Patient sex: M
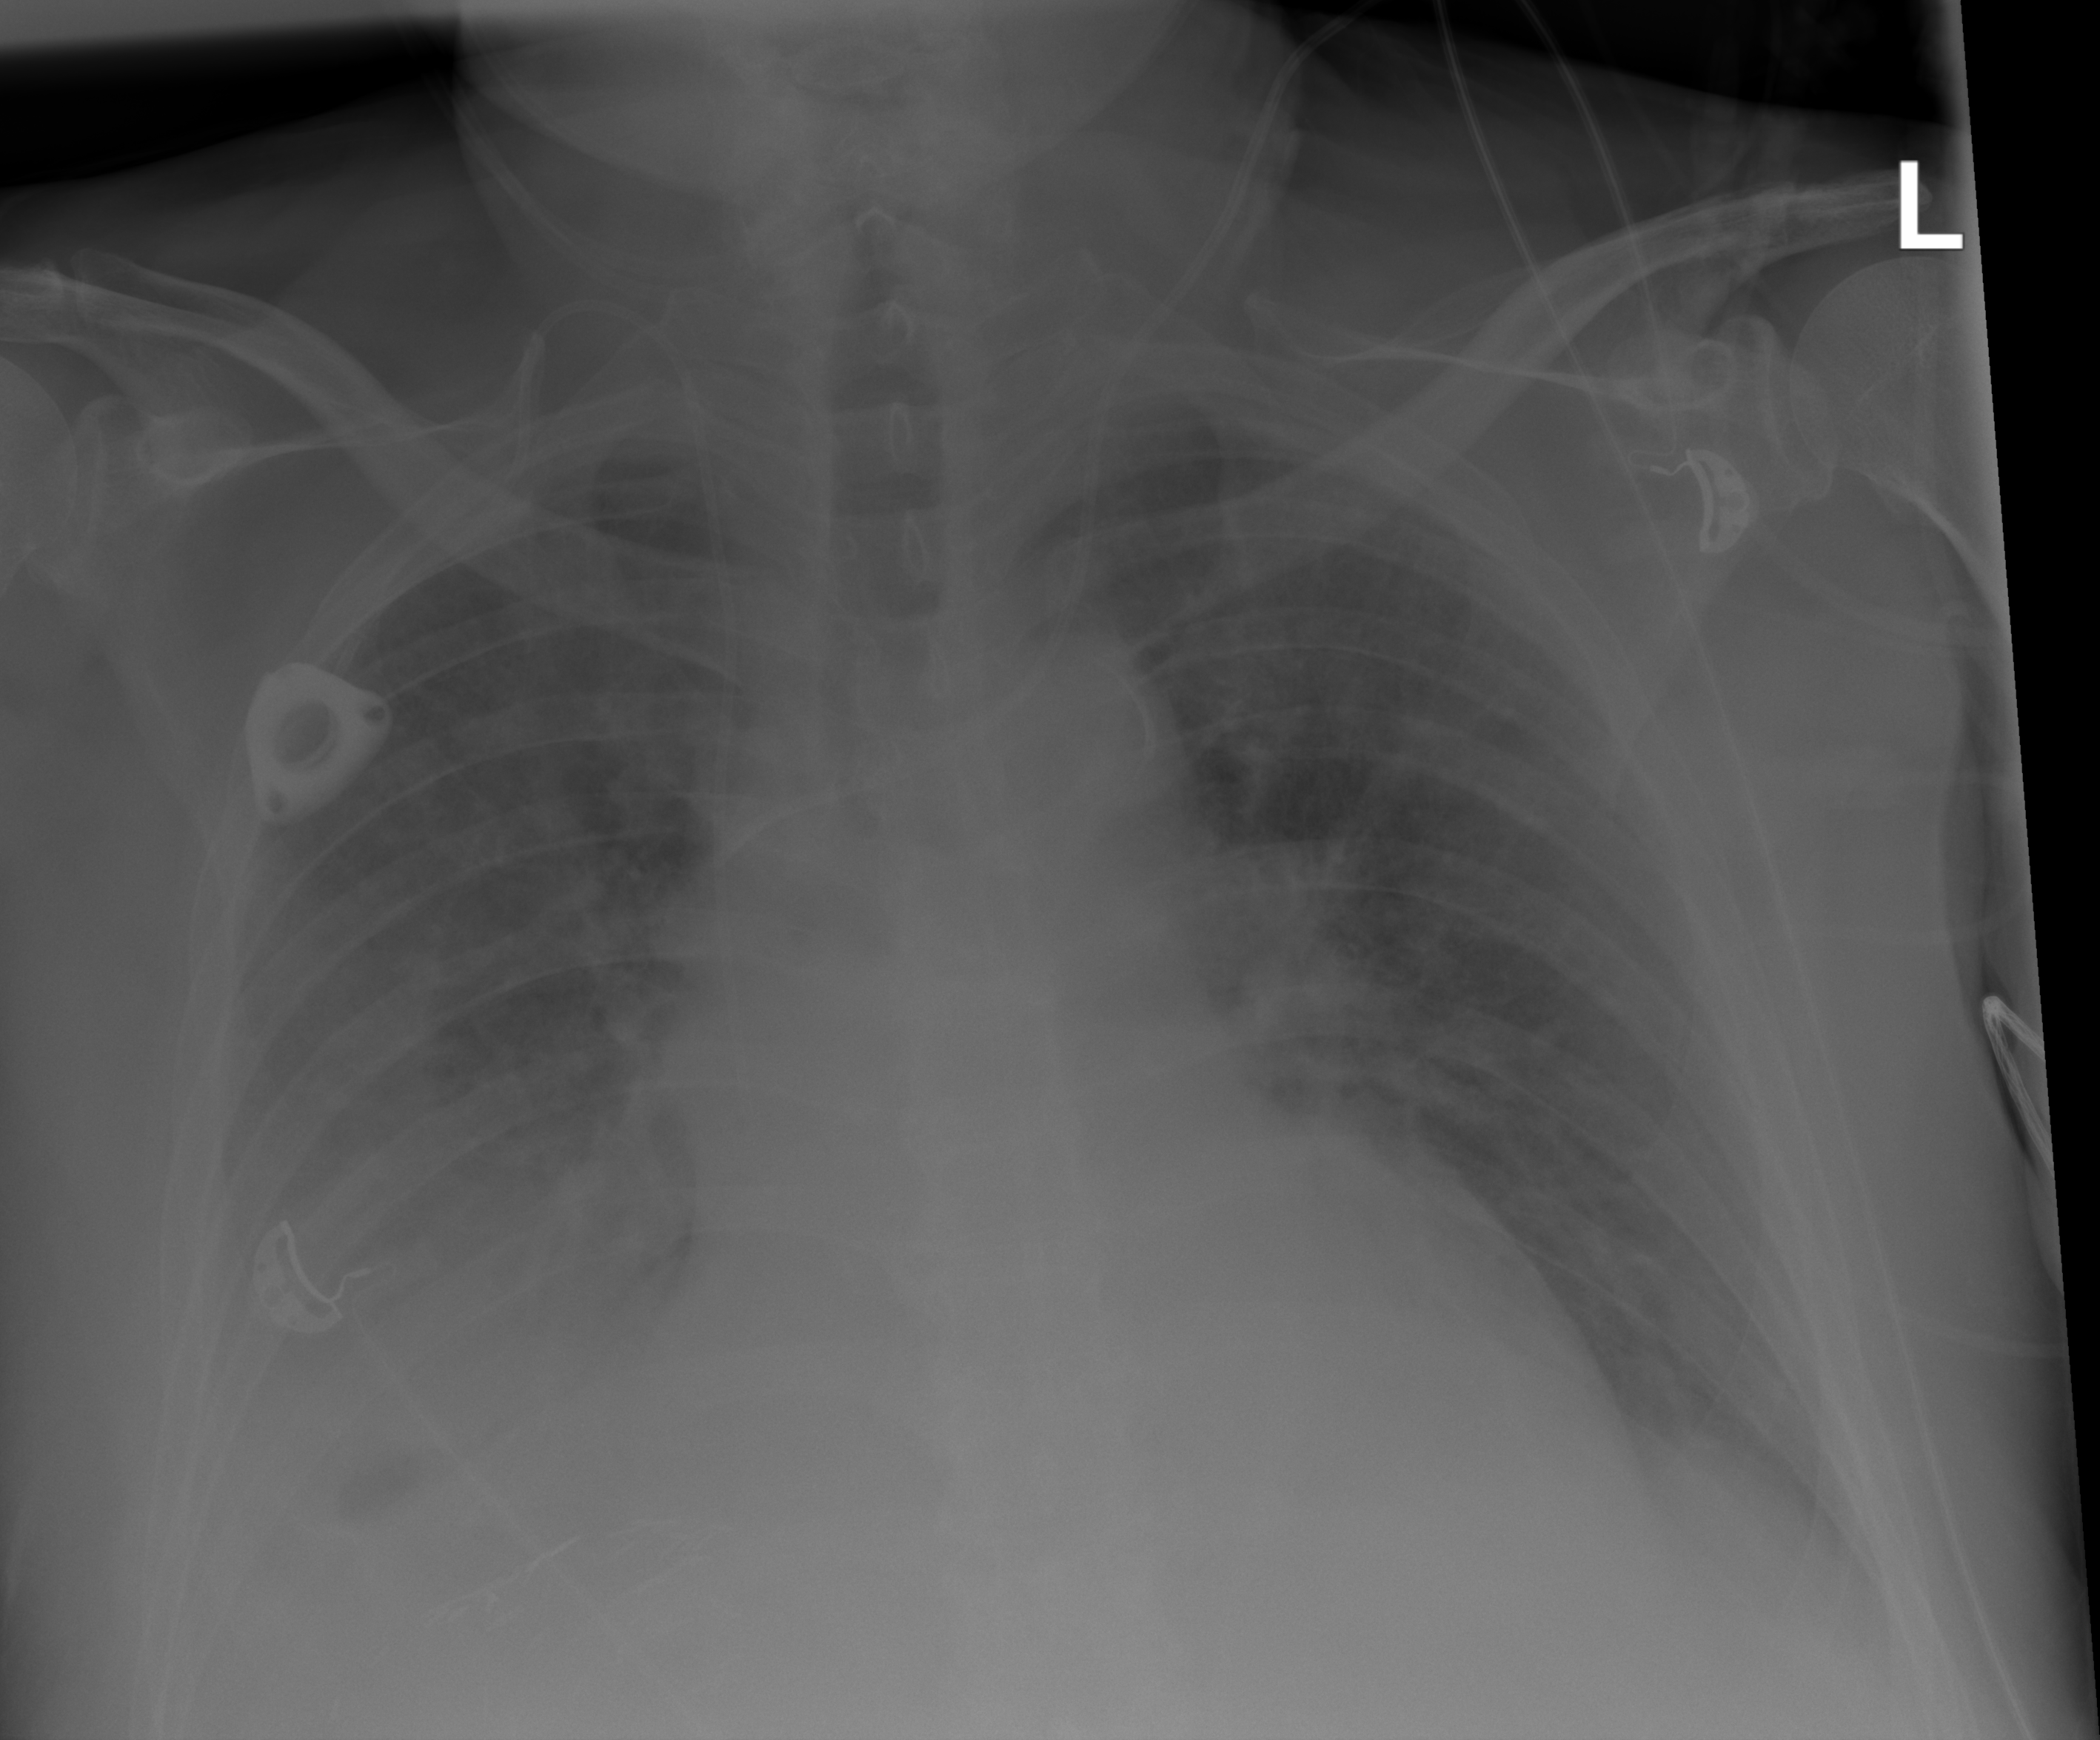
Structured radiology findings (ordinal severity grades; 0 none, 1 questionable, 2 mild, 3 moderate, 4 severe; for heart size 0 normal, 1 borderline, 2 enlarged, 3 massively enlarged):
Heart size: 0
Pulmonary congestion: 3
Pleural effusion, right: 3
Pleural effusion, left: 2
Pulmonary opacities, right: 3
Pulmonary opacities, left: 3
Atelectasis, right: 3
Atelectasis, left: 2